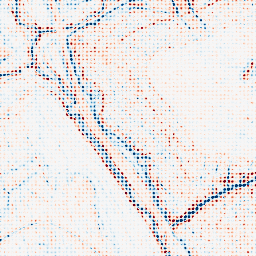
Category: edge_preserving
Decomposition family: bilateral
Decomposition parameters: d: 9
sigma_color: 100
sigma_space: 75
Upsampling method: sinc_hamming
Upsampling parameters: scale: 8
kernel_size: 4
Upsampling scale: 8